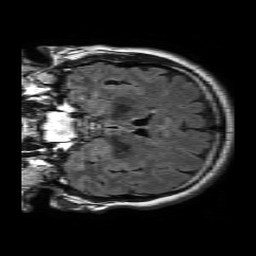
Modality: FLAIR
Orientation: coronal
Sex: male
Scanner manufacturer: philips
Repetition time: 11 s
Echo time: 0.125 s